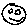
Label: smiley face